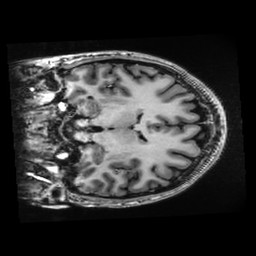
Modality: T1w
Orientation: coronal
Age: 25
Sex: male
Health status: healthy
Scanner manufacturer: ge
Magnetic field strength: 3 T
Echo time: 0.0052 s